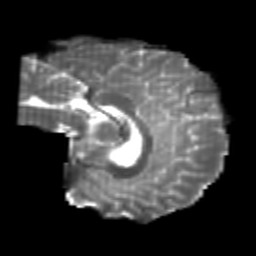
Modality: T2w
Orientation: sagittal
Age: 24
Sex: male
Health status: healthy
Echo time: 0.074 s